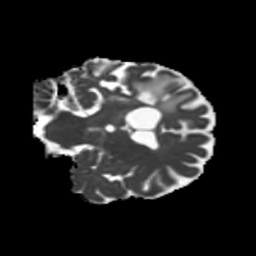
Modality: MD
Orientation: coronal
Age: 74
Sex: female
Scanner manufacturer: siemens
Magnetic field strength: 3 T
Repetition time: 5.25 s
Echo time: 0.08 s